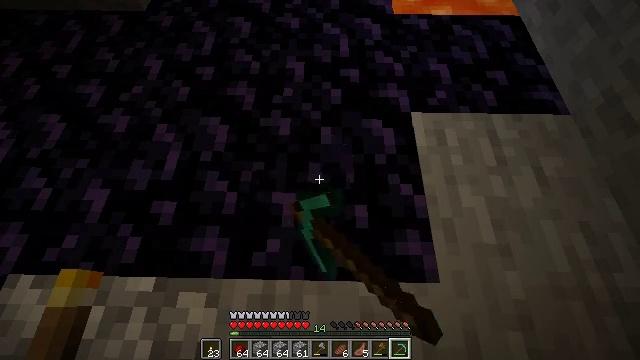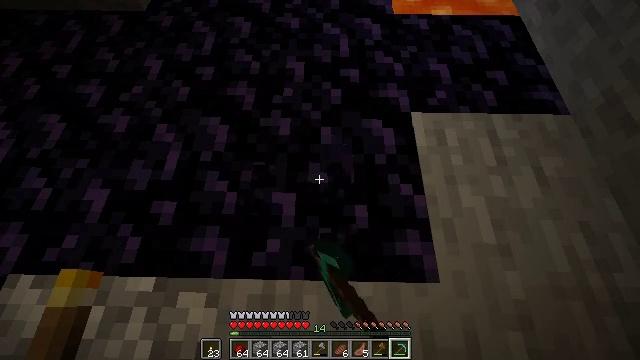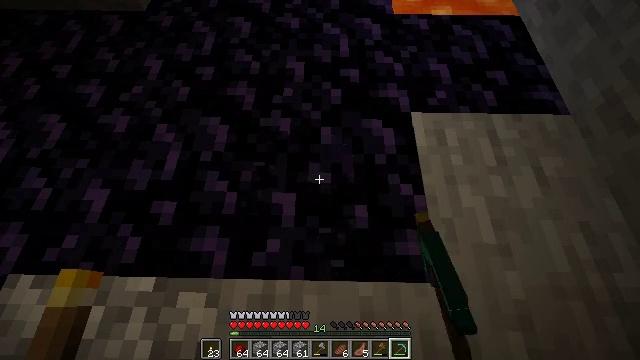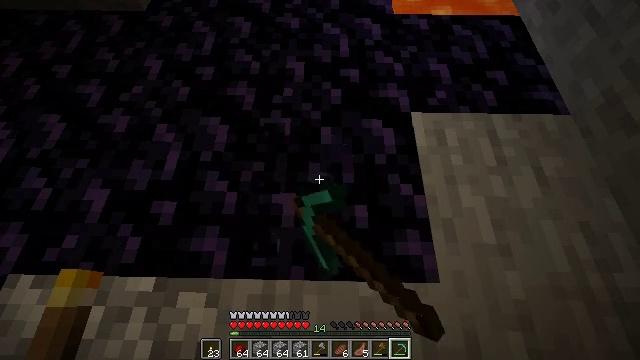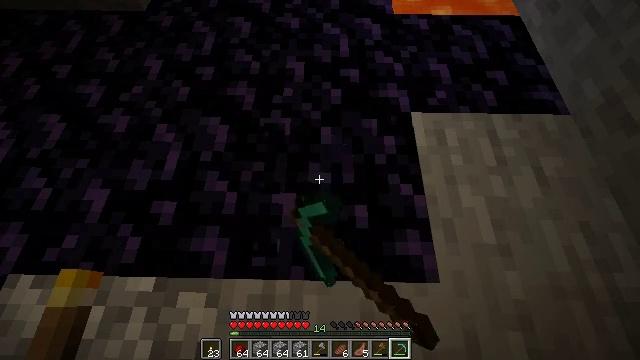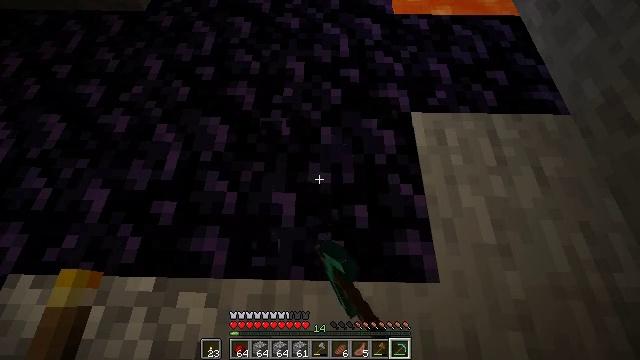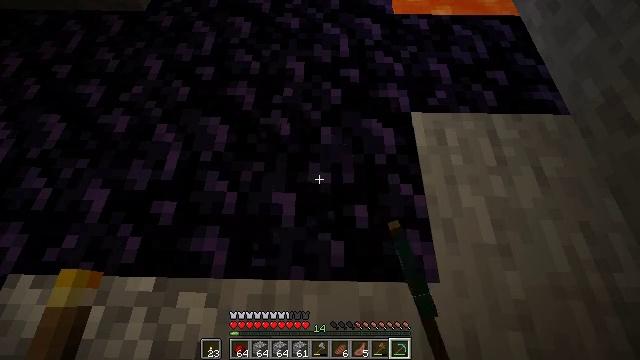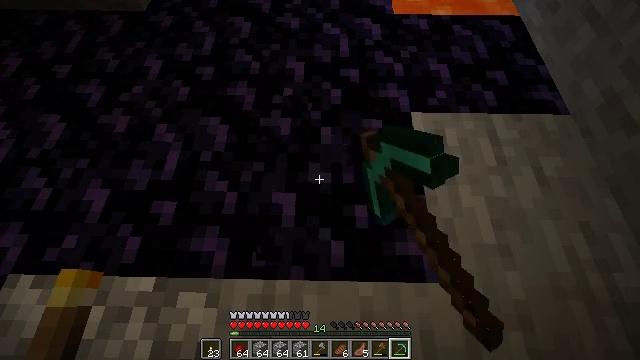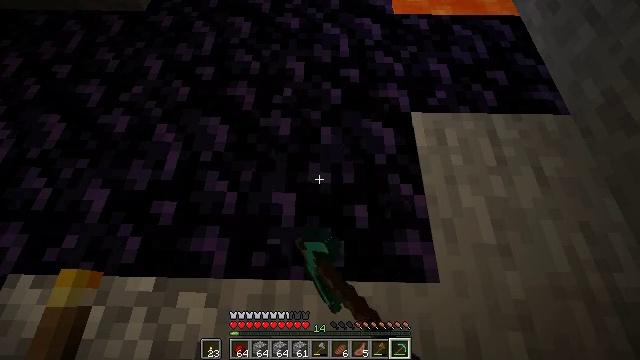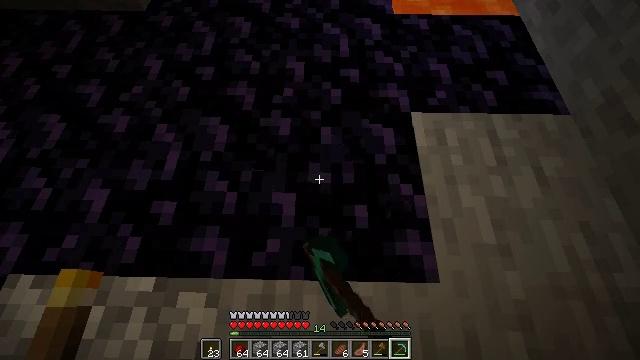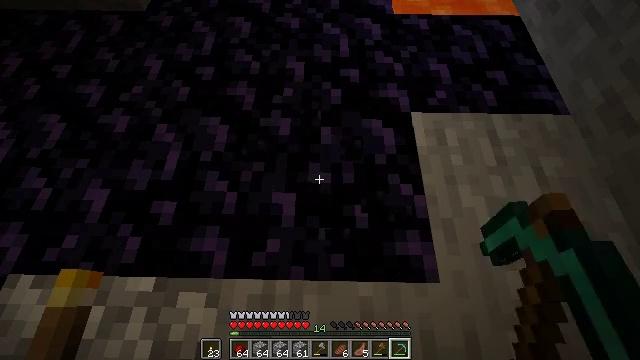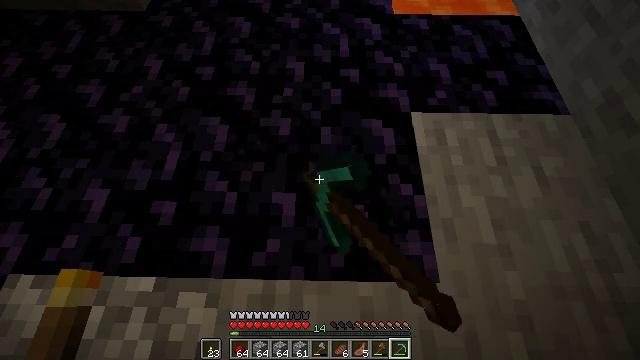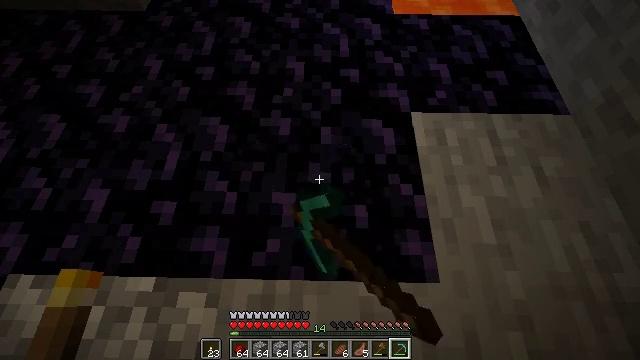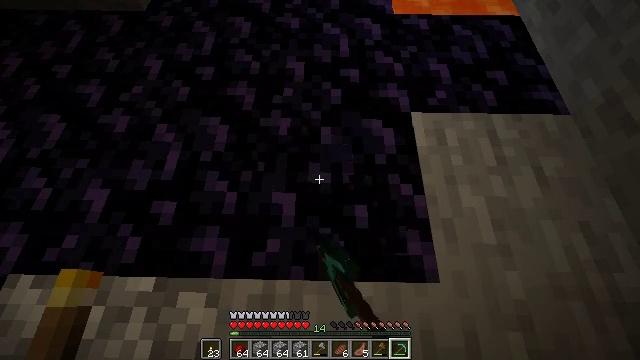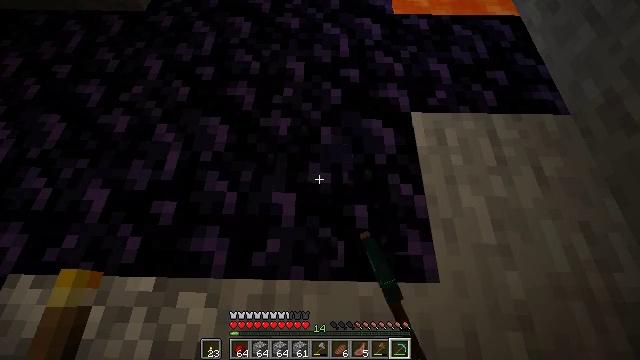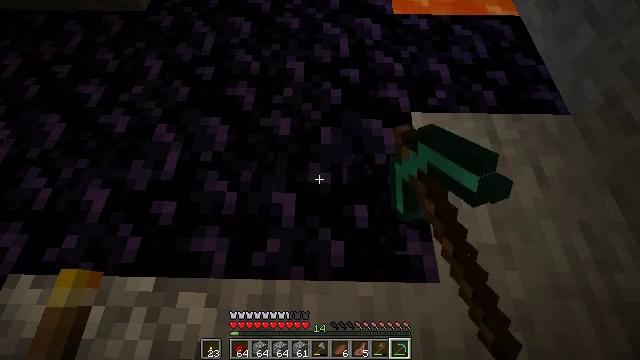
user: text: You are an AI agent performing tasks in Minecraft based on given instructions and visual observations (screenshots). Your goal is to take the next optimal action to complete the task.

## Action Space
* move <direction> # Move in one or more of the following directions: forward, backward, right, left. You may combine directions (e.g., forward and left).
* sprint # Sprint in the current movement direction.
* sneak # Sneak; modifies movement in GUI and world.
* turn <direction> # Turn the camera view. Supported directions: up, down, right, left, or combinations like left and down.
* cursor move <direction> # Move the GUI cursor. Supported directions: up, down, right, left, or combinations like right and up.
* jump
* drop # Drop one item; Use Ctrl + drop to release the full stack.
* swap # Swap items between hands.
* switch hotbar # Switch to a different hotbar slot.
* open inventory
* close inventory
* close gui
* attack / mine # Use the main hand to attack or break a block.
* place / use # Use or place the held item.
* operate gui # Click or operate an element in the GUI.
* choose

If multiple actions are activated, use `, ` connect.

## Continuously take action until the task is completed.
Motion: motion action
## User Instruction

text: Mine the tough obsidian.
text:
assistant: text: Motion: sneak, attack / mine
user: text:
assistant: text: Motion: sneak, attack / mine
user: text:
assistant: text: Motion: sneak, attack / mine
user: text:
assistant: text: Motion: sneak, attack / mine
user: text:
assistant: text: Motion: sneak, attack / mine
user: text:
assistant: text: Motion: sneak, attack / mine
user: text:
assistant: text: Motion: sneak, attack / mine
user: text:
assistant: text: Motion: sneak, attack / mine
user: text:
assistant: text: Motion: sneak, attack / mine
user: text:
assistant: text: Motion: sneak, attack / mine
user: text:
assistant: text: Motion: sneak, attack / mine
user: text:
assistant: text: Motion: sneak, attack / mine
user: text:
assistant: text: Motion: sneak, attack / mine
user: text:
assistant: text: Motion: sneak, attack / mine
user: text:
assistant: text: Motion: sneak, attack / mine
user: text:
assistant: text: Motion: sneak, attack / mine
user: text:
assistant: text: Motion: sneak, attack / mine
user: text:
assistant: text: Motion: sneak, attack / mine
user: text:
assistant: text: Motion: sneak, attack / mine
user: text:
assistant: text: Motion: sneak, attack / mine
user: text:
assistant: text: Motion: sneak, attack / mine
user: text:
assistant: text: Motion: sneak, attack / mine
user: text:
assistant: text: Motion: sneak, attack / mine
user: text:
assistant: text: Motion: sneak, attack / mine
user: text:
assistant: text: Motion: sneak, attack / mine
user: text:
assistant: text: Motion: sneak, attack / mine
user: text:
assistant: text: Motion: sneak, attack / mine
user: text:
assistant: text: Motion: sneak, attack / mine
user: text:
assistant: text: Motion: sneak, attack / mine
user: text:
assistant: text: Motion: sneak, attack / mine